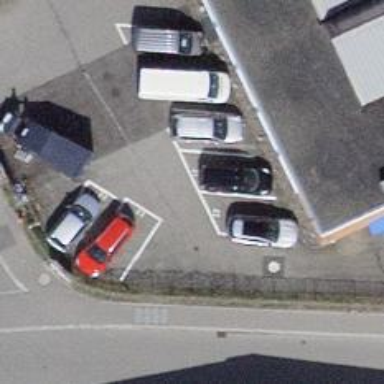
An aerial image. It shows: Assembly point designated for emergencies.